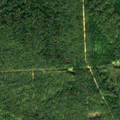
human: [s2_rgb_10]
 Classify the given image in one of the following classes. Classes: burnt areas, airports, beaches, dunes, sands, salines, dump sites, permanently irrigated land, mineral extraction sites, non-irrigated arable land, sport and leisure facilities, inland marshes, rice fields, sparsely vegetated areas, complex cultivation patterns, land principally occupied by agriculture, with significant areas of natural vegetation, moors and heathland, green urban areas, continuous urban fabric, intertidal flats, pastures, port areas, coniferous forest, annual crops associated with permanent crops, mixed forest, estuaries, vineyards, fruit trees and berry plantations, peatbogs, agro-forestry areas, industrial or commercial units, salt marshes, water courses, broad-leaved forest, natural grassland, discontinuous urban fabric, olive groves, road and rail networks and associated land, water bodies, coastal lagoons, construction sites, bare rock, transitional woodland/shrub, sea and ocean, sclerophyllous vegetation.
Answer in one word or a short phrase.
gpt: coniferous forest, mixed forest